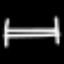
Label: bed